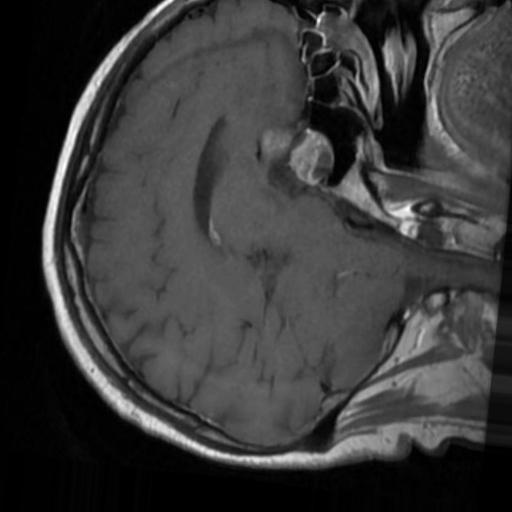
Label: brain_tumor